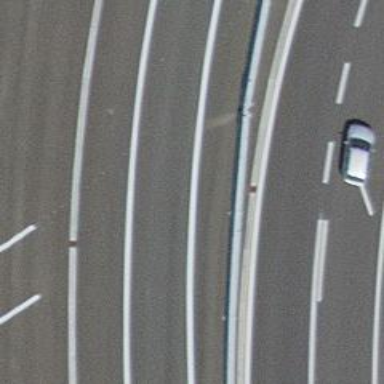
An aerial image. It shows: Asphalt motorway.